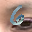
Label: 6